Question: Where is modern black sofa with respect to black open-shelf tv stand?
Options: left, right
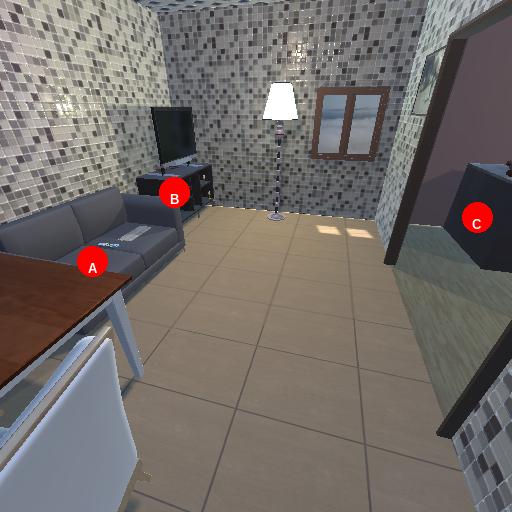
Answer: left